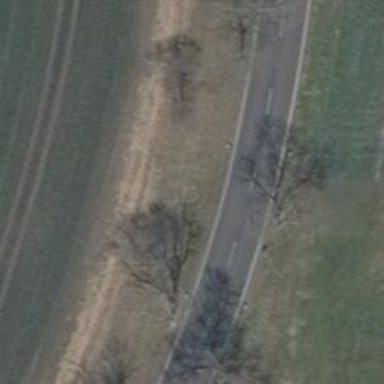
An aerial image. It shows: Secondary road with asphalt surface.